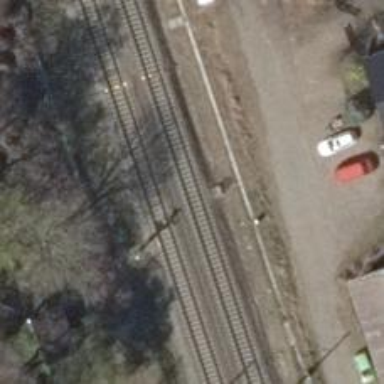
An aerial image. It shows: Railway signal.